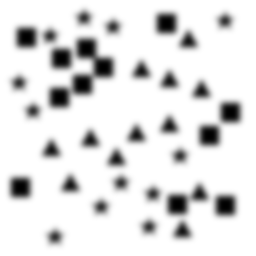
Squares: 12
Triangles: 12
Stars: 12
Total shapes: 36